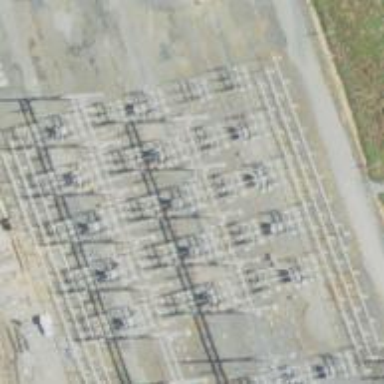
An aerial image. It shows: Switch used for power control.